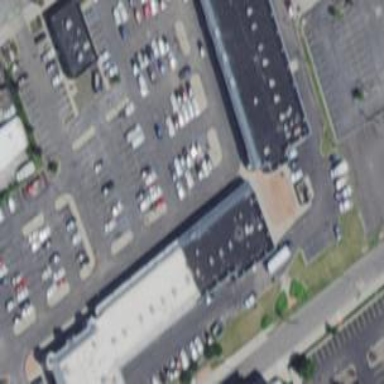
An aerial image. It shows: Retail area.